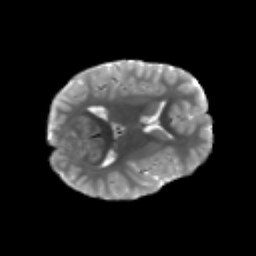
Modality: T2w
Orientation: axial
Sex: male
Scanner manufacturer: siemens
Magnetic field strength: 3 T
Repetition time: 5 s
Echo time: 0.071 s